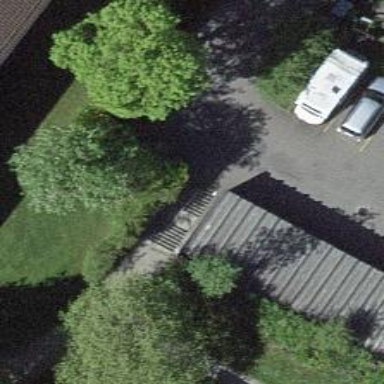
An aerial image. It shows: Parking entrance.